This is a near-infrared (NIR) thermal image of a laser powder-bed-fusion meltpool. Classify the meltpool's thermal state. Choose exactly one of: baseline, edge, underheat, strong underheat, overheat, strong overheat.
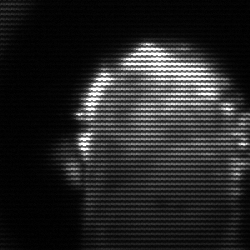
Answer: baseline